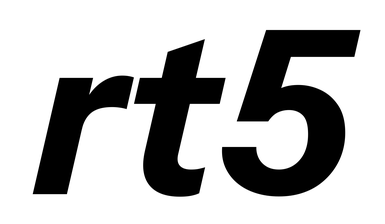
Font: InstrumentSans-Italic_Bold_Italic